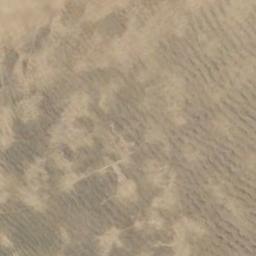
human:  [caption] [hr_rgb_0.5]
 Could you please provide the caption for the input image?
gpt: The desert is with half of black sand and half of white sand .

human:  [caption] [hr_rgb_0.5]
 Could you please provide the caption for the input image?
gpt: There are many lines in the desert .

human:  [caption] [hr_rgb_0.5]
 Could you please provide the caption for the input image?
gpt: The desert has yellow sand and some sand ripples .

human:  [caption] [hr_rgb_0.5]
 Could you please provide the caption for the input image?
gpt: This is a yellow desert with wavy stripes .

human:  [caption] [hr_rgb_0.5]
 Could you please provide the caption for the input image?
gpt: A yellow desert with patterned stripes .